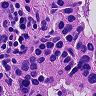
Metastatic tissue present: yes